Aerial crown-view tile of a tropical tree (Barro Colorado Island, Panama), acquired 20240716:
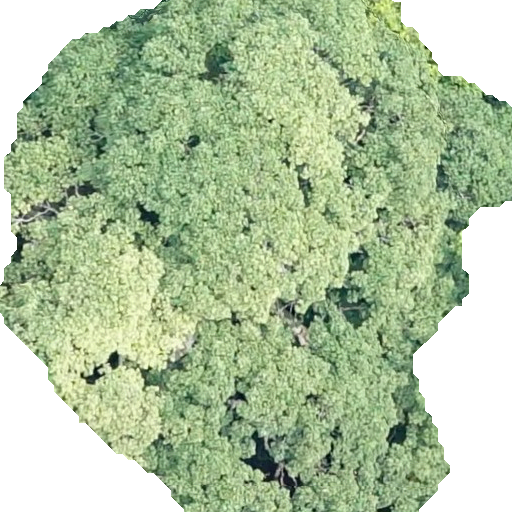
Species: Sterculia apetala
GBIF accepted scientific name: Sterculia apetala
Crown area: 352.788 m²